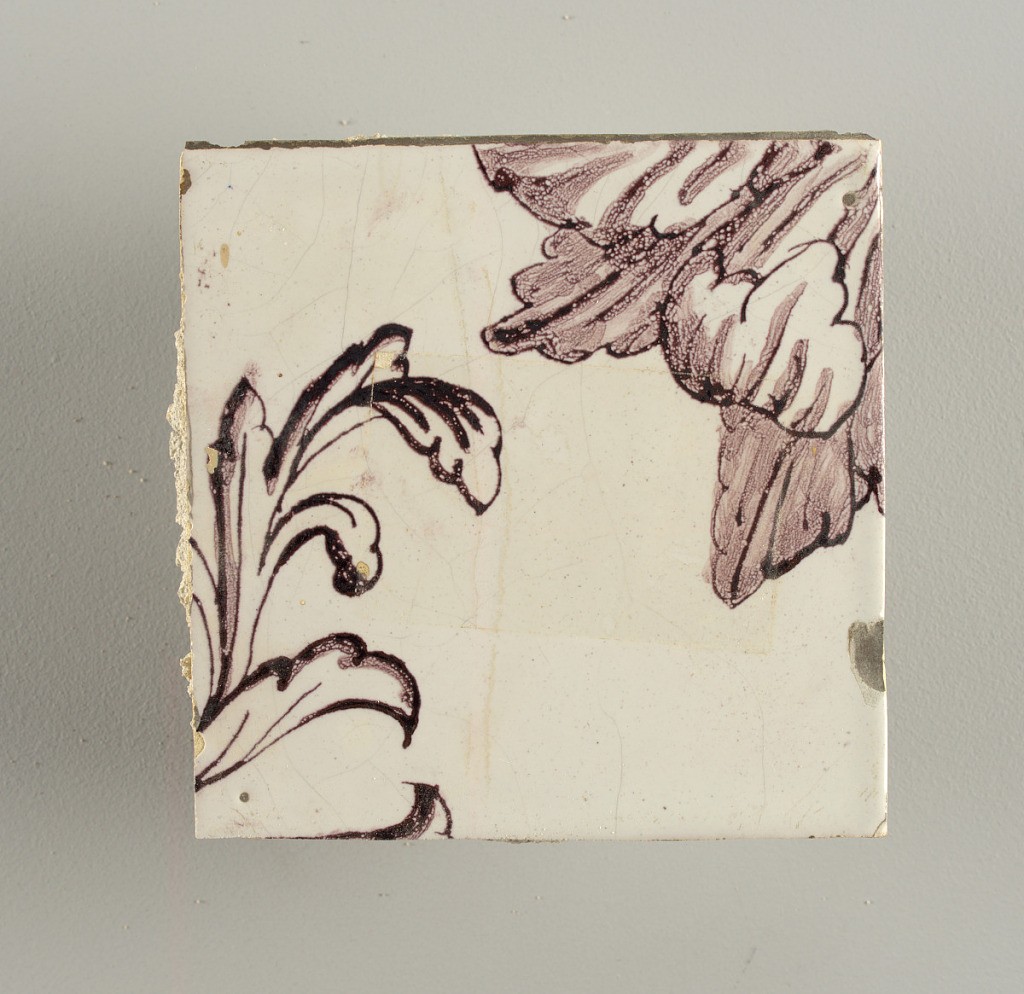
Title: Wall facing
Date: ca. 1725
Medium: Tin-glazed earthenware, underglaze
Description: Horizontal rectangle.  Thirty-seven tiles wide and twenty-one high with opening for door or window nineteen and one-half tiles high and twelve wide.  To left and right of opening, centered canopy above. Left, woman representing Hope, right, a sculputure urn.  Centered above opening, a mascaron.  Arabesque design of foliage.